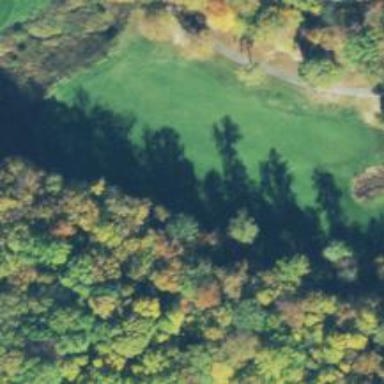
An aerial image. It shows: View of golf hole.